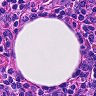
Metastatic tissue present: no